Field crop: tomato
Growth stage: 1
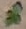
Species: solanum